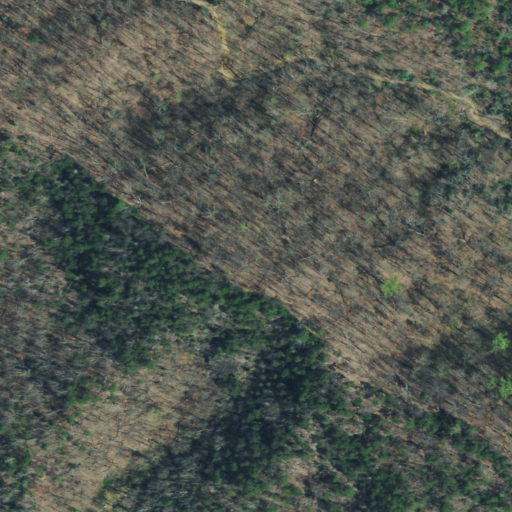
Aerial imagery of mountain in Tennessee named House Mountain containing deciduous forest, mixed forest, and evergreen forest